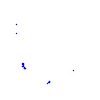
Particle: kaon